The plot shows how the frequency content of a bearing vibration signal evolves over time (STFT spectrogram). Diagnose the bearing from this image, choosing from: normal, inner_race, outer_race, ball.
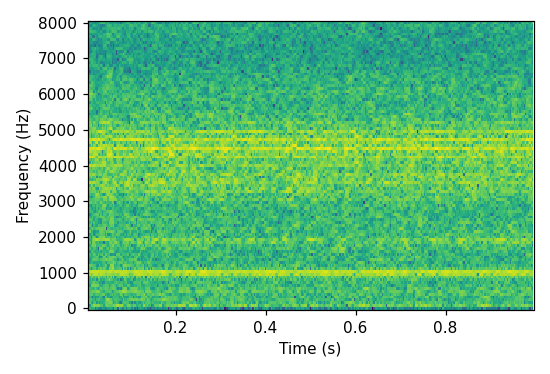
Answer: outer_race